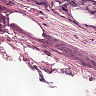
Metastatic tissue present: no